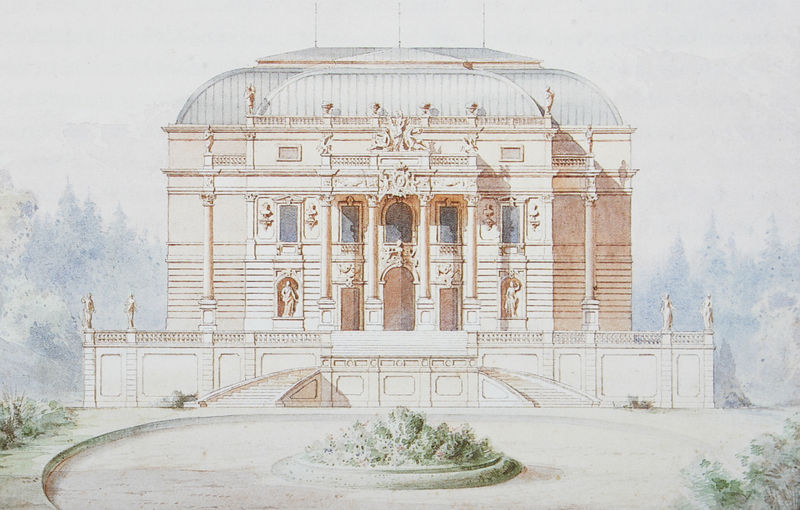
Titel: Projekt des Theaters auf dem Linderbichl
Künstler: Georg Dollmann
Schlagwörter: baum, blau, himmel, weiß, bäume, grün, braun, bunt, fenster, frankreich, grau, hell, licht, orange, paris, schwarz, skizze, säule, säulen, tür, zeichnung, dach, gebäude, haus, rot, schloss, weg, beige, architektur, barock, sockel, natur, busch, büsche, gebüsch, sonne, figur, klassizismus, pflanzen, renaissance, wald, brunnen, kreis, rund, garten, statue, klar, ansicht, fassade, türen, farbe, grafik, hof, türe, platz, pilaster, figuren, kuppel, tannen, treppe, treppen, stuck, aufgang, geländer, stufe, stufen, plastik, tor, eingang, nische, palast, balustrade, koloriert, tanne, entwurf, portal, rustika, villa, skulpturen, plastiken, risalit, statuen, anwesen, mauern, residenz, mansarddach, portikus, freitreppe, auffahrt, geschosse, zufahrt, ballustrade, postament, zink, aufriss, nischen, versailles, attika, rondell, treppenaufgang, palastbau, geschoß, baluster, attikafiguren, coloriert, zinkdach, eongang, freistehend, portak, balkustrade, colorierte grafik